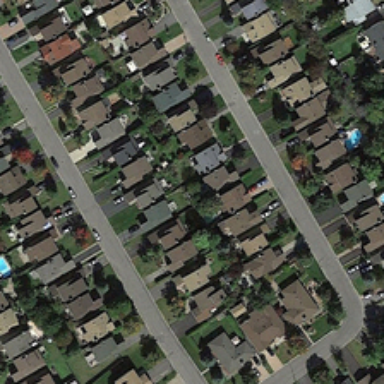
A large number of trees are planted around the houses .